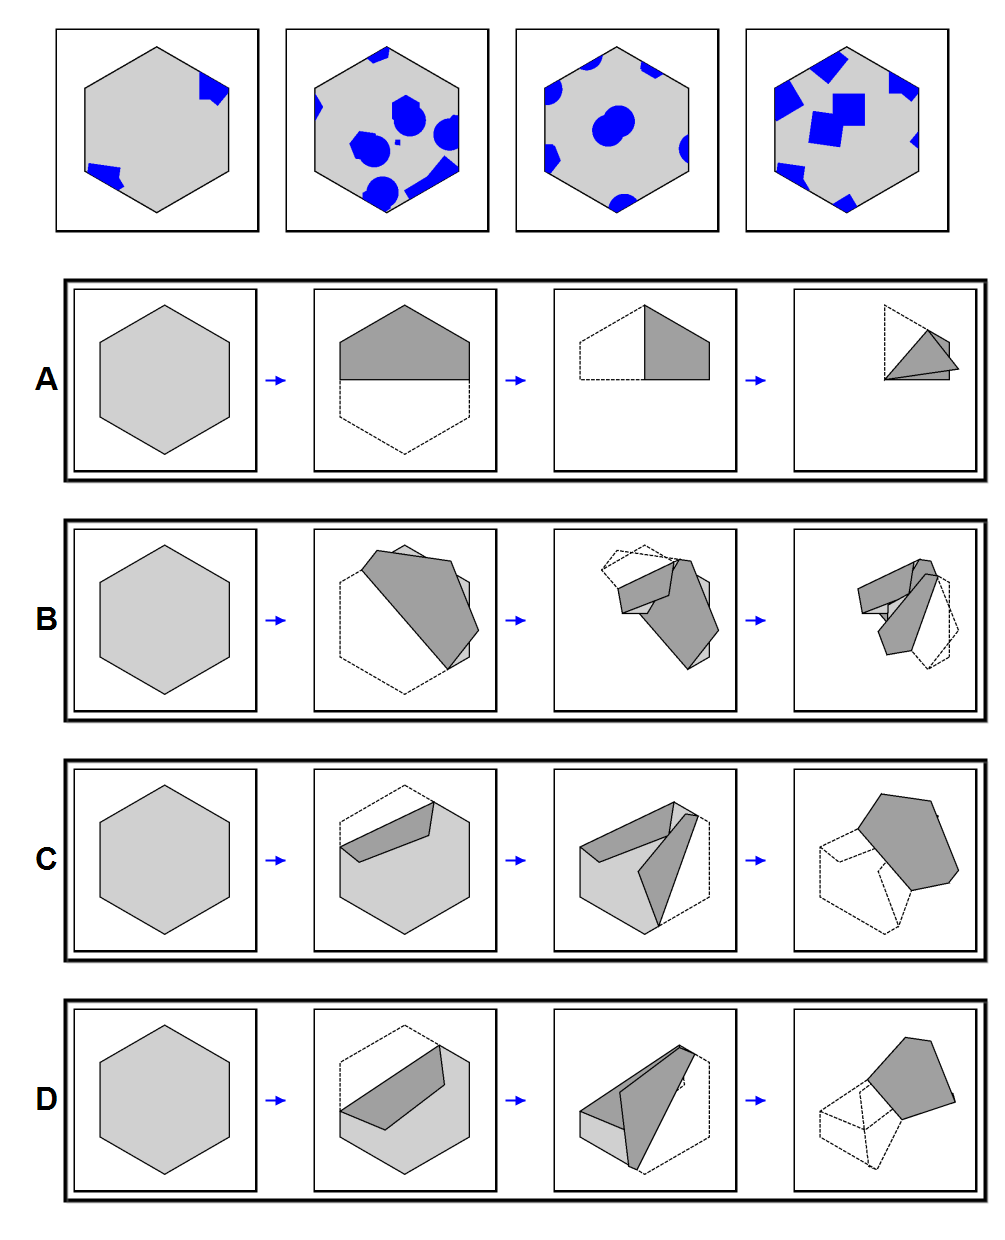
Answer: B